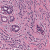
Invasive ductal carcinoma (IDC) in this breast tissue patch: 1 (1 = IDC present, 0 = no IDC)